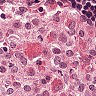
Metastatic tissue present: no